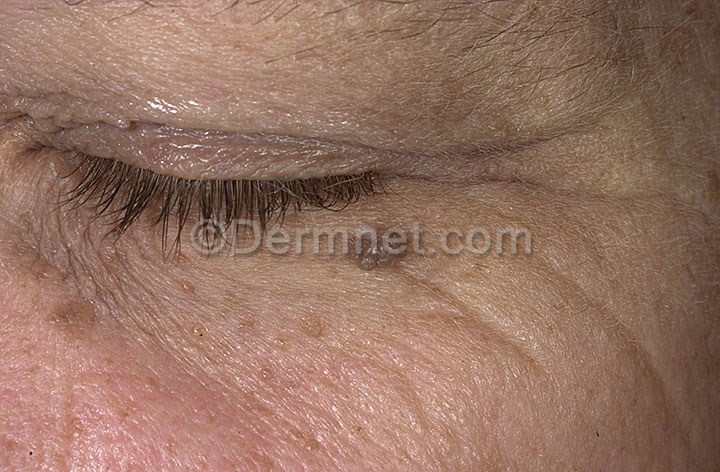
Disease: Seborrheic Keratoses and other Benign Tumors